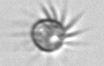
Label: Ciliophora